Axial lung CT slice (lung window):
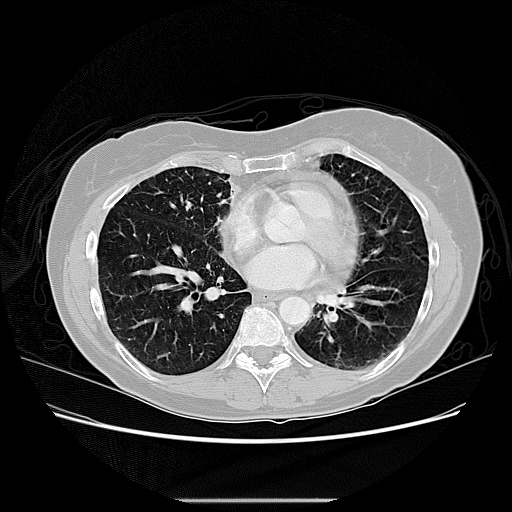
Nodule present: no